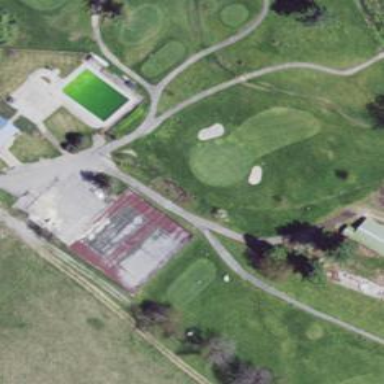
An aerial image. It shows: View of golf hole.